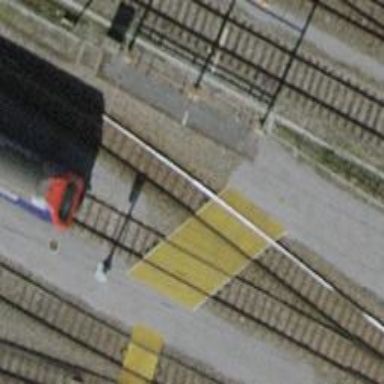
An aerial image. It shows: Uncontrolled railway crossing.